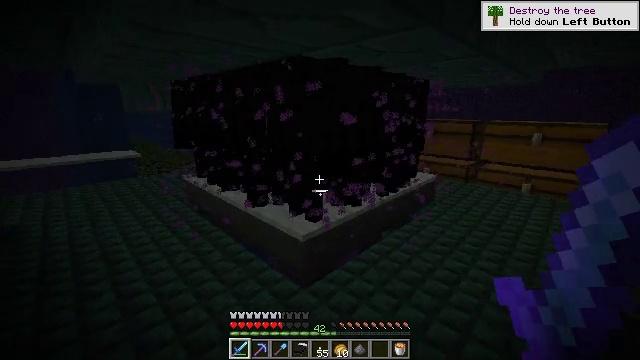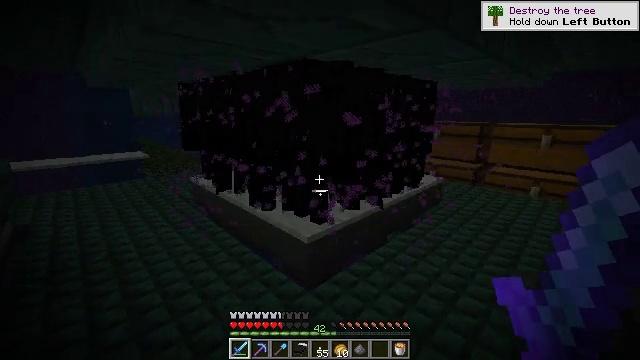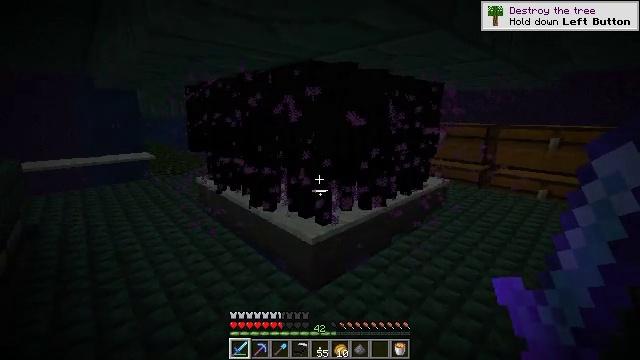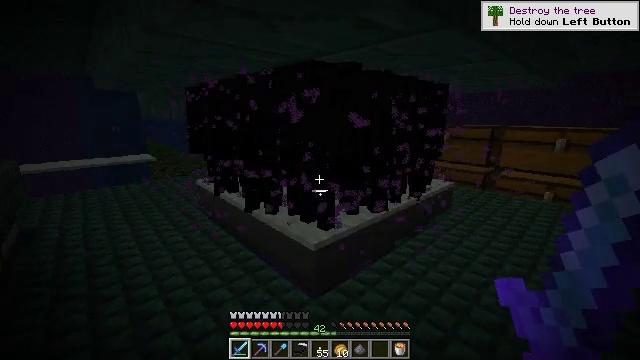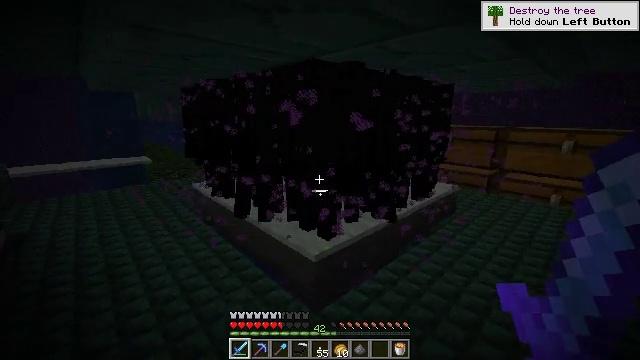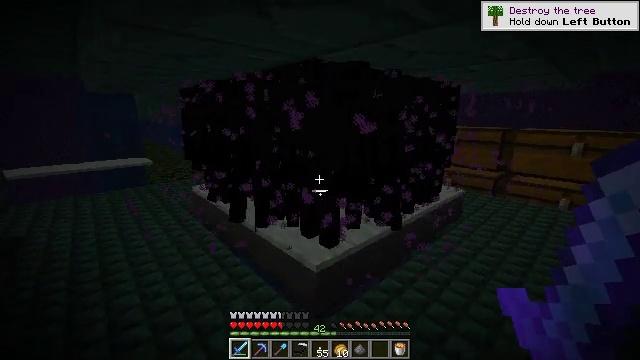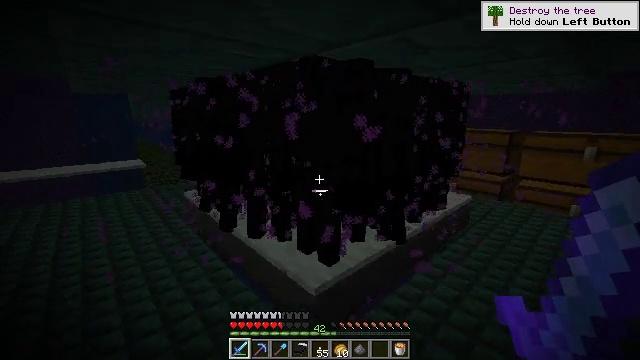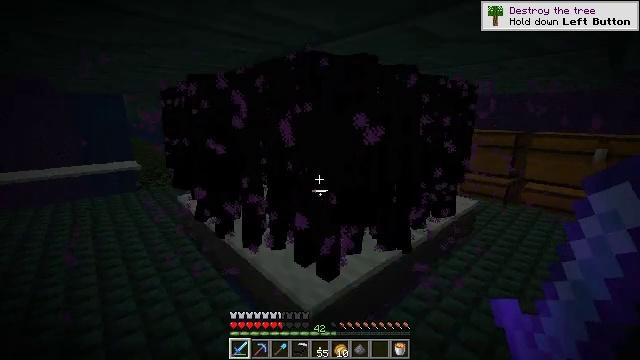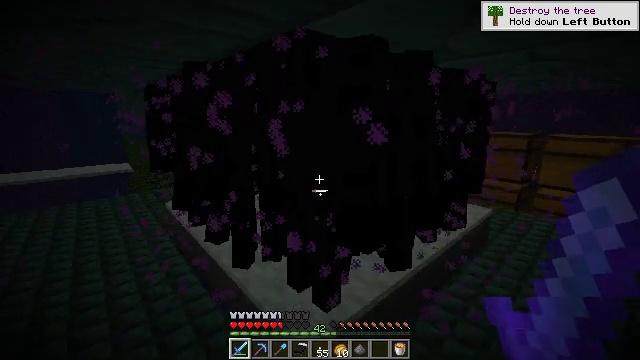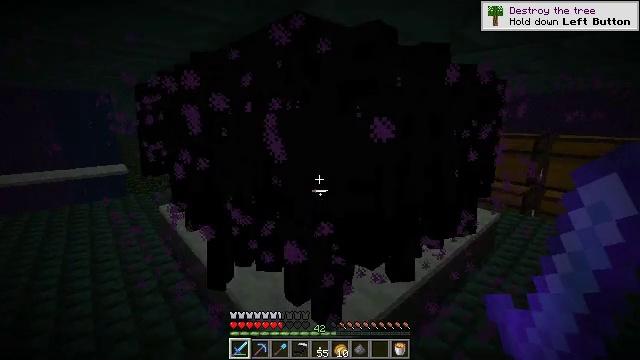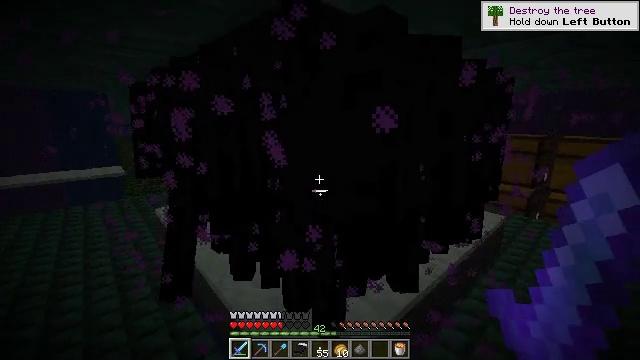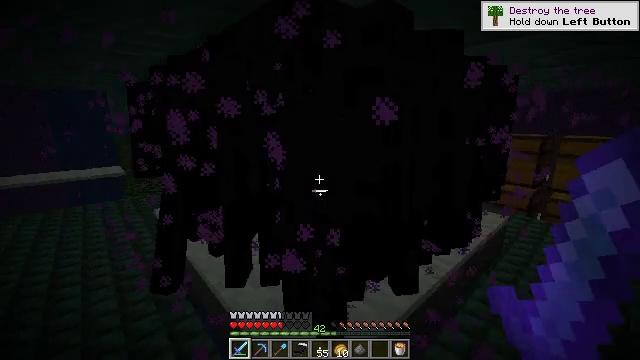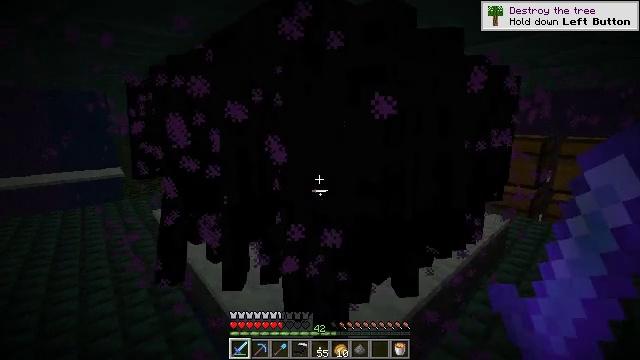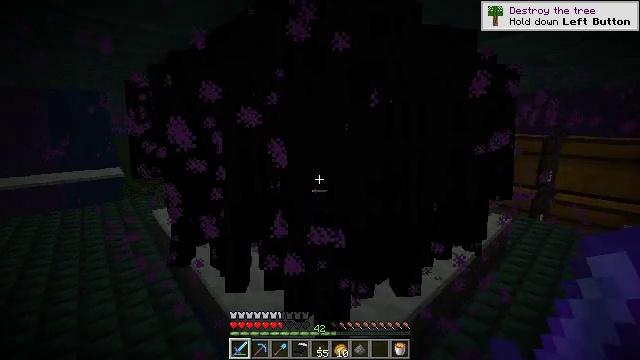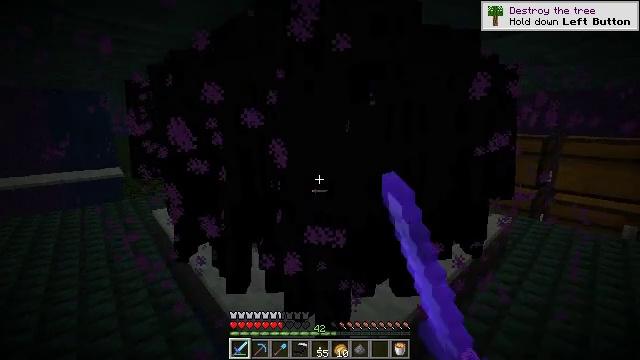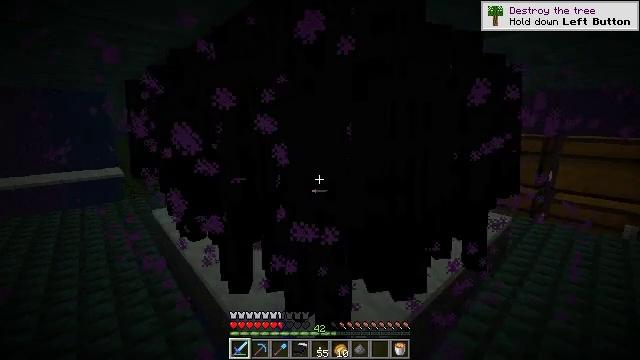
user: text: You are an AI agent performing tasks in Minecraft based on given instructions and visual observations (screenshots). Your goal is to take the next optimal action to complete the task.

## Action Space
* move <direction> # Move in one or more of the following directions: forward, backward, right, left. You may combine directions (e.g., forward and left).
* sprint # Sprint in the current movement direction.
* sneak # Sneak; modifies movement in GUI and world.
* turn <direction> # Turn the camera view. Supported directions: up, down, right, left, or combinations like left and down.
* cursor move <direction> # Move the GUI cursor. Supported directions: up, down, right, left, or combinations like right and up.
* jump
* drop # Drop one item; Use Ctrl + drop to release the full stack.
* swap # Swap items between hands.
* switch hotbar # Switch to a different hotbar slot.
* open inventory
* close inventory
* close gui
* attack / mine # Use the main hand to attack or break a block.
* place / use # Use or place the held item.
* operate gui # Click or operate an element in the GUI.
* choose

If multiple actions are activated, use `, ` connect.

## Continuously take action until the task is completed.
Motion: motion action
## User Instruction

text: Kill an enderman.
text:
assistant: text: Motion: turn left
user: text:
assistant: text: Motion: turn left
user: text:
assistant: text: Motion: move forward
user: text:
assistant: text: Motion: move forward
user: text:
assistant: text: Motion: move forward
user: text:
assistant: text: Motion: move forward
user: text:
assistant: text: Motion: move forward
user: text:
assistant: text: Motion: move forward
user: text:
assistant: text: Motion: no_op
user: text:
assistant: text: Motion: no_op
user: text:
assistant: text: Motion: no_op
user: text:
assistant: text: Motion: no_op
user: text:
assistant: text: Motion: attack / mine
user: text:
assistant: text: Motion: attack / mine
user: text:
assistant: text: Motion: attack / mine
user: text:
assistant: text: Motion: attack / mine
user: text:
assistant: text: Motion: no_op
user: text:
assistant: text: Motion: no_op
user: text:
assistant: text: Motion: no_op
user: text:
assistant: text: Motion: no_op
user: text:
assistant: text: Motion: no_op
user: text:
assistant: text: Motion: no_op
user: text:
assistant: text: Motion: no_op
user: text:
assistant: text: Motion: no_op
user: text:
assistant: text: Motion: no_op
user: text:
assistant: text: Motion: no_op
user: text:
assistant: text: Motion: no_op
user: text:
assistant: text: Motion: no_op
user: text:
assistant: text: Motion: no_op
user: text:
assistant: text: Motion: no_op